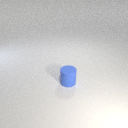
small blue rubber cylinder